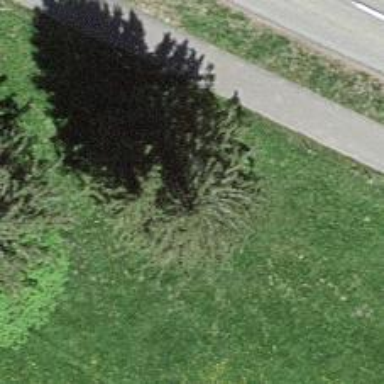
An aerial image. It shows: Single tag "natural: tree."